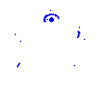
Particle: kaon